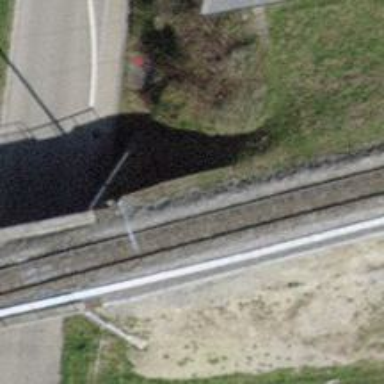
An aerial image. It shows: Bridge with electrified rail tracks and contact line.